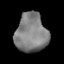
Tissue: lung
Cell type: Epithelial cells
Senescence score: 0.1925
Nuclear area (px): 1210
Mean DAPI intensity: 128.249